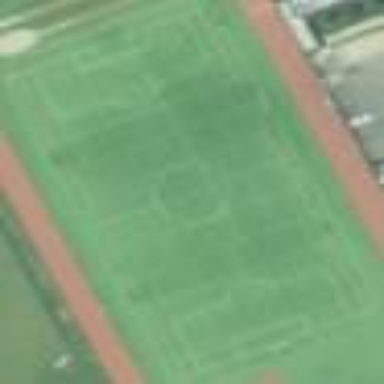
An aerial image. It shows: Soccer pitch for leisureland activities.